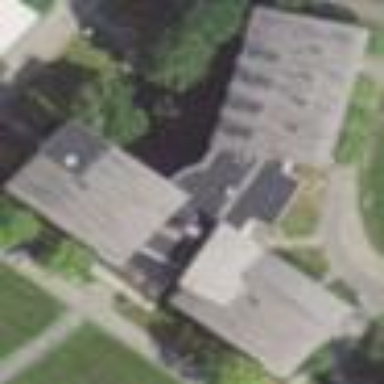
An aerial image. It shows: Dormitory building.